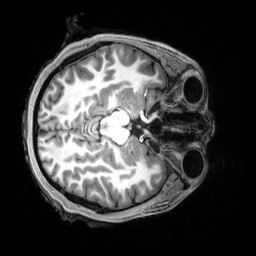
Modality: T1w
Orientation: axial
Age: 22
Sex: female
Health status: healthy
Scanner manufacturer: siemens
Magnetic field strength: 3 T
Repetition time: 2.5 s
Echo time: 0.00222 s